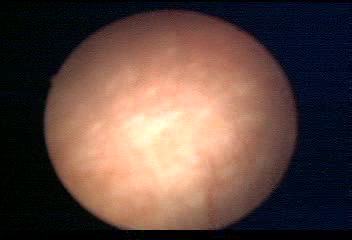
Modality: WLC
Class: Normal mucosa
Bladder cancer association: No